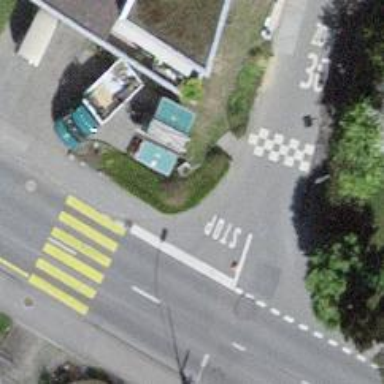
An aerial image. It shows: Kerb barrier.